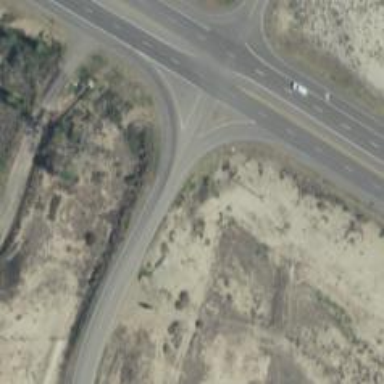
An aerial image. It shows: Asphalt trunk link road.